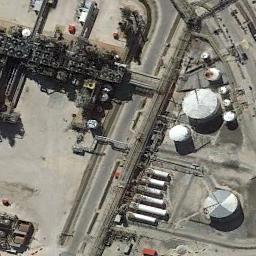
Label: storage tanks